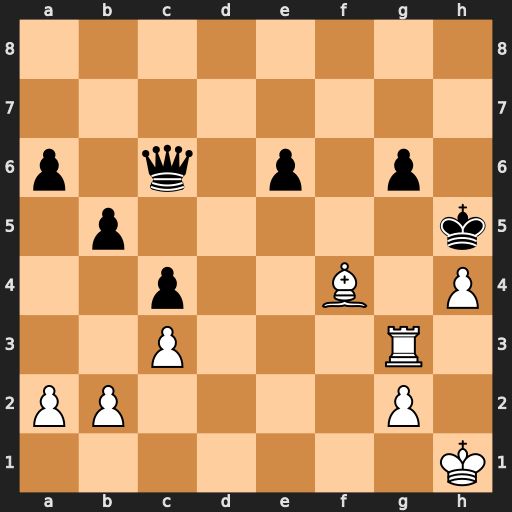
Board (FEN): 8/8/p1q1p1p1/1p5k/2p2B1P/2P3R1/PP4P1/7K
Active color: w
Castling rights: -
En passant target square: -
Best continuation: Rg5+ Kh6 Rc5+